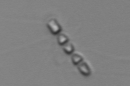
Label: Chaetoceros